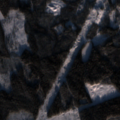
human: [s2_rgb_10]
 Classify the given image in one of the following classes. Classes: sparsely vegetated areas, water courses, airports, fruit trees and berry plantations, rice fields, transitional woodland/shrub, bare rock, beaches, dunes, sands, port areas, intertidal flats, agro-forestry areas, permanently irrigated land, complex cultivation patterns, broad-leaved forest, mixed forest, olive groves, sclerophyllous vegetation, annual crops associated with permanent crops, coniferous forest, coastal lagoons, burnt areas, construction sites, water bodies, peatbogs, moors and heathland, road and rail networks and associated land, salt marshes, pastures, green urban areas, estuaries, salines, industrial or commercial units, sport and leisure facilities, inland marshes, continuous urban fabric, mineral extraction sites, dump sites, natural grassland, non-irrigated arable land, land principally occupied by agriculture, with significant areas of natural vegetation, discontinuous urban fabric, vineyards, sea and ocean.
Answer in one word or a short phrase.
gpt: coniferous forest, mixed forest, transitional woodland/shrub